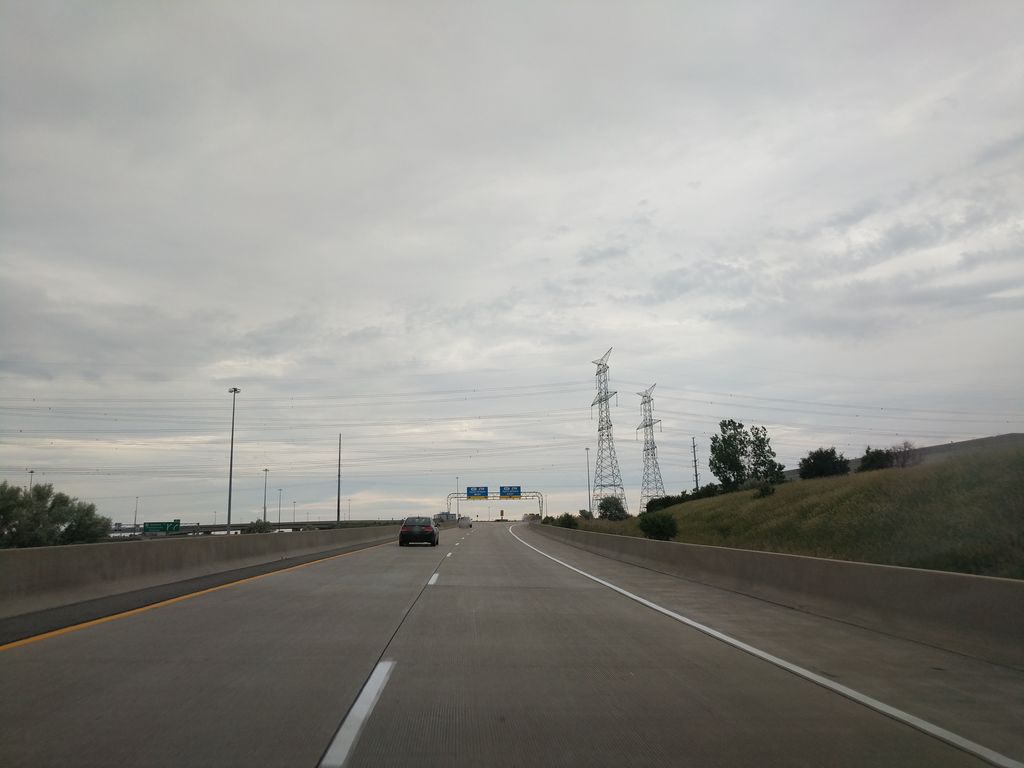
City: toronto